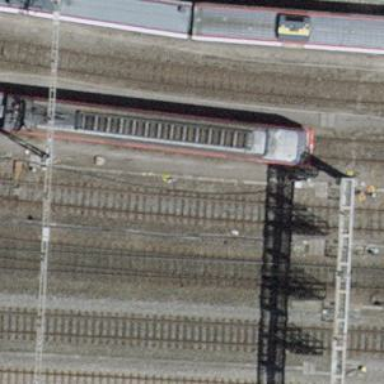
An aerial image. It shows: Railway with electrified contact lines.